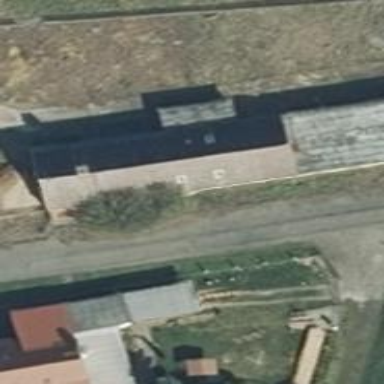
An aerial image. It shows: Simple house.